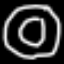
Label: donut